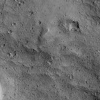
Atmospheric dust classification: not_dusty